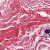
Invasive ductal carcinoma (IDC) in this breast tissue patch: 0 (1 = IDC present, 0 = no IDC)